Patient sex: F
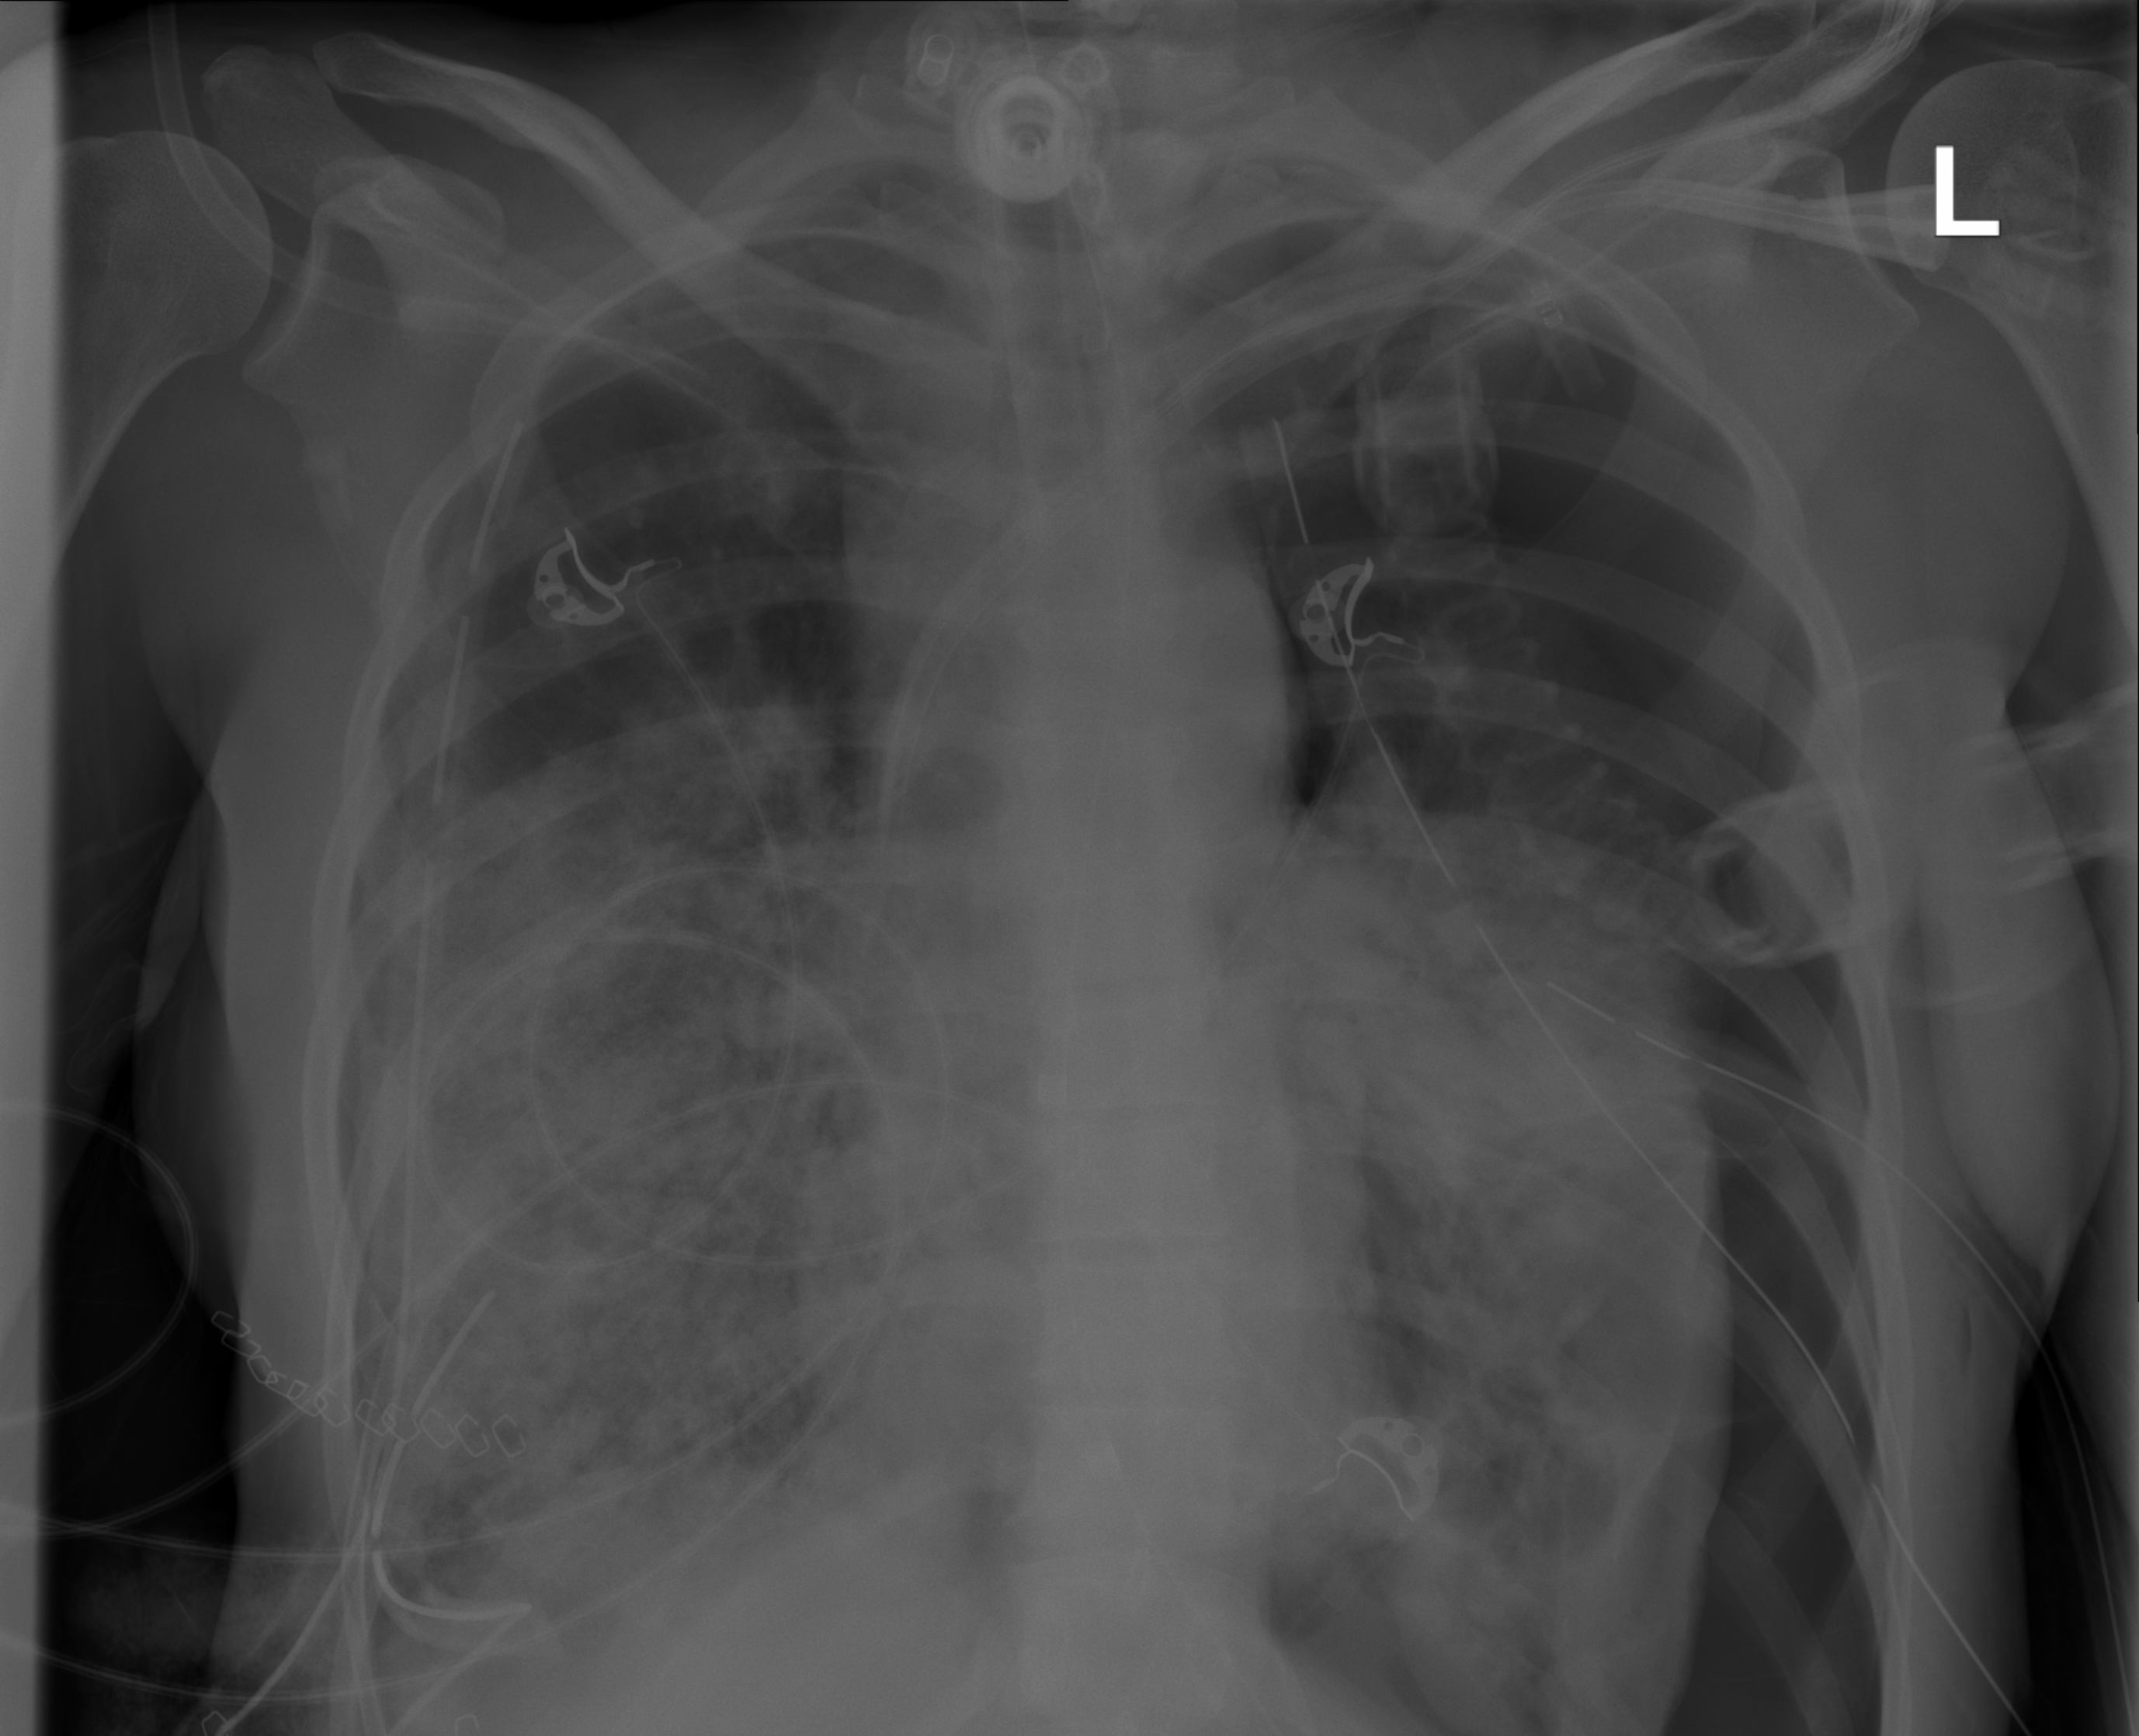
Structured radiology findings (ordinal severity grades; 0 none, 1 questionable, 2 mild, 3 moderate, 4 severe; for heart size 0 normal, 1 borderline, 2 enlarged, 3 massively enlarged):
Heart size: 0
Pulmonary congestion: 0
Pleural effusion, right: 0
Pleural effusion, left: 0
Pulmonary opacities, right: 3
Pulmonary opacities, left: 3
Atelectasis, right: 3
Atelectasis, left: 3